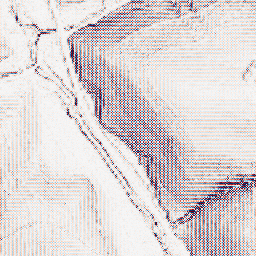
Category: wavelet
Decomposition family: wavelet_biorthogonal
Decomposition parameters: wavelet: bior1.3
level: 1
Upsampling method: quadratic
Upsampling parameters: scale: 8
Upsampling scale: 8